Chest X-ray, PA view. Patient: 81 years old, sex F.
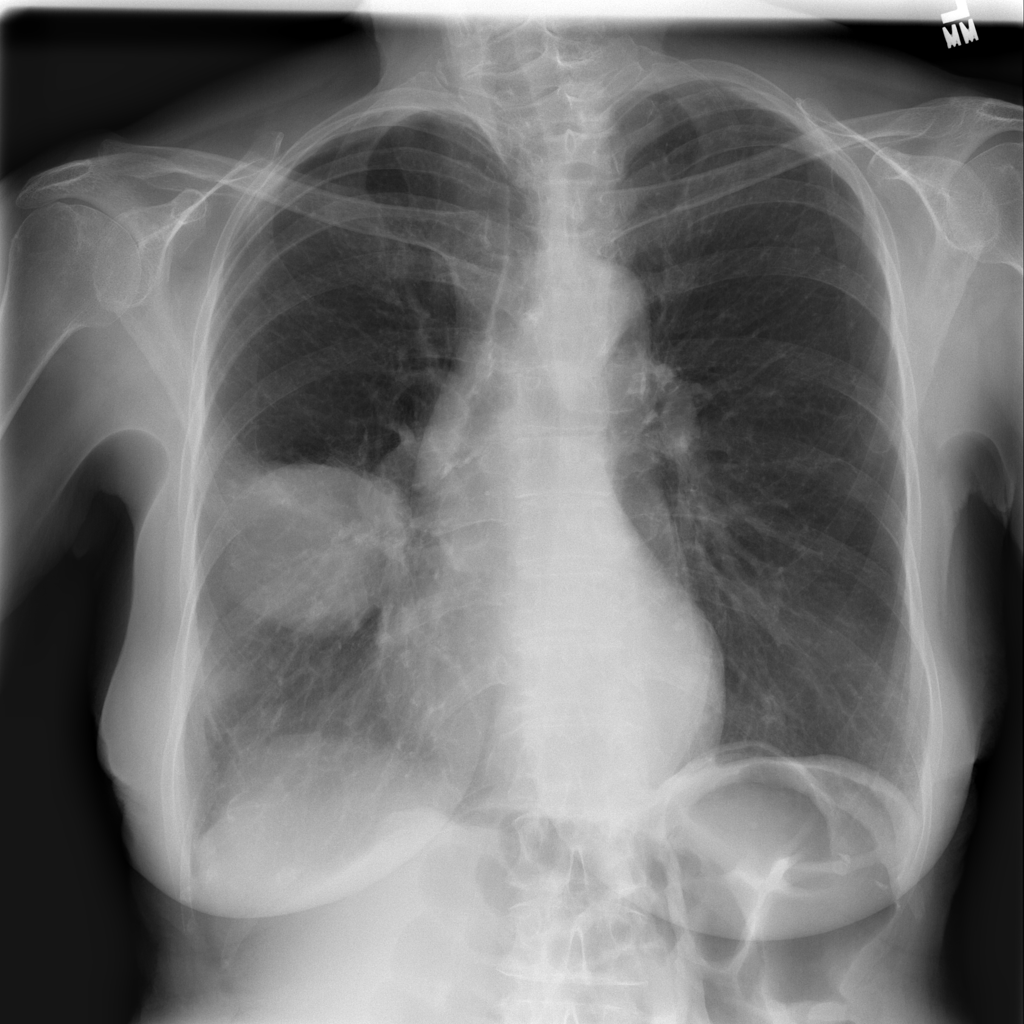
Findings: Mass